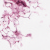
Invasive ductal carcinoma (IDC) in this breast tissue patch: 0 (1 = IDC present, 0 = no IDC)